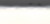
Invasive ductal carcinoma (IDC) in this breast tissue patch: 0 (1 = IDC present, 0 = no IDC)